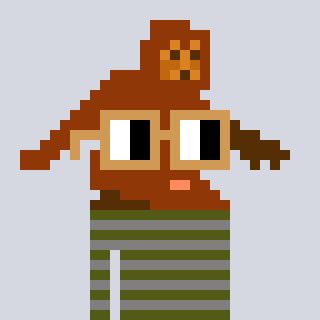
a pixel art character with square brown glasses, a bigfoot-shaped head and a bluegrey-colored body on a cool background